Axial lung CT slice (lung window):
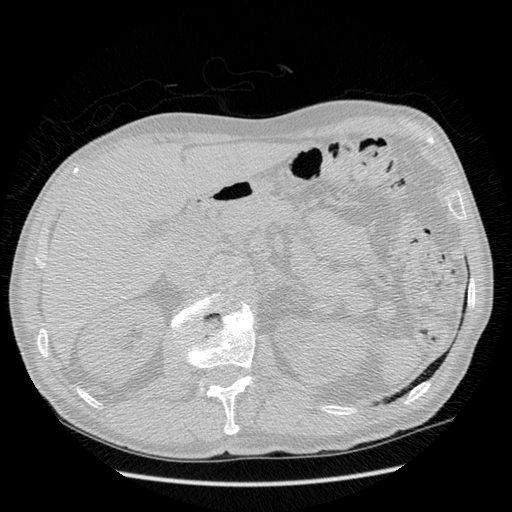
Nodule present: no